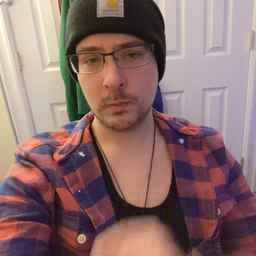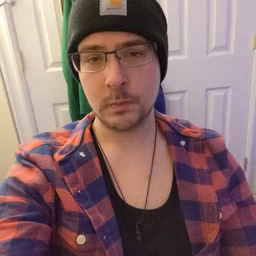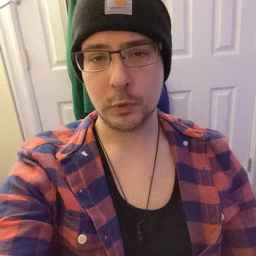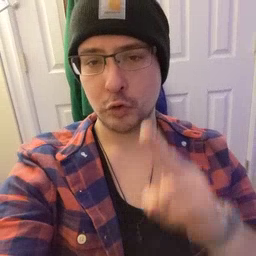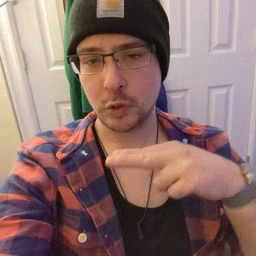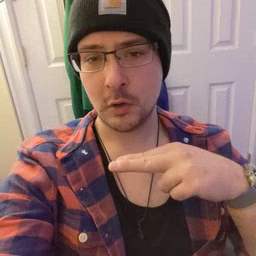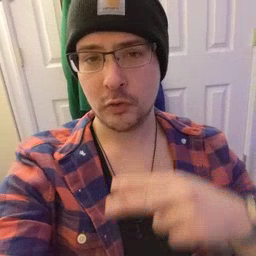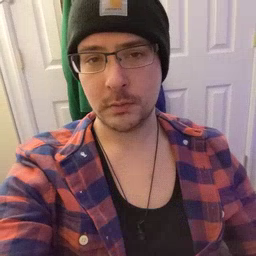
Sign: chair